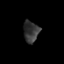
Tissue: prostate
Cell type: T cells
Senescence score: 0.3599
Nuclear area (px): 320
Mean DAPI intensity: 54.344